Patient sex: M
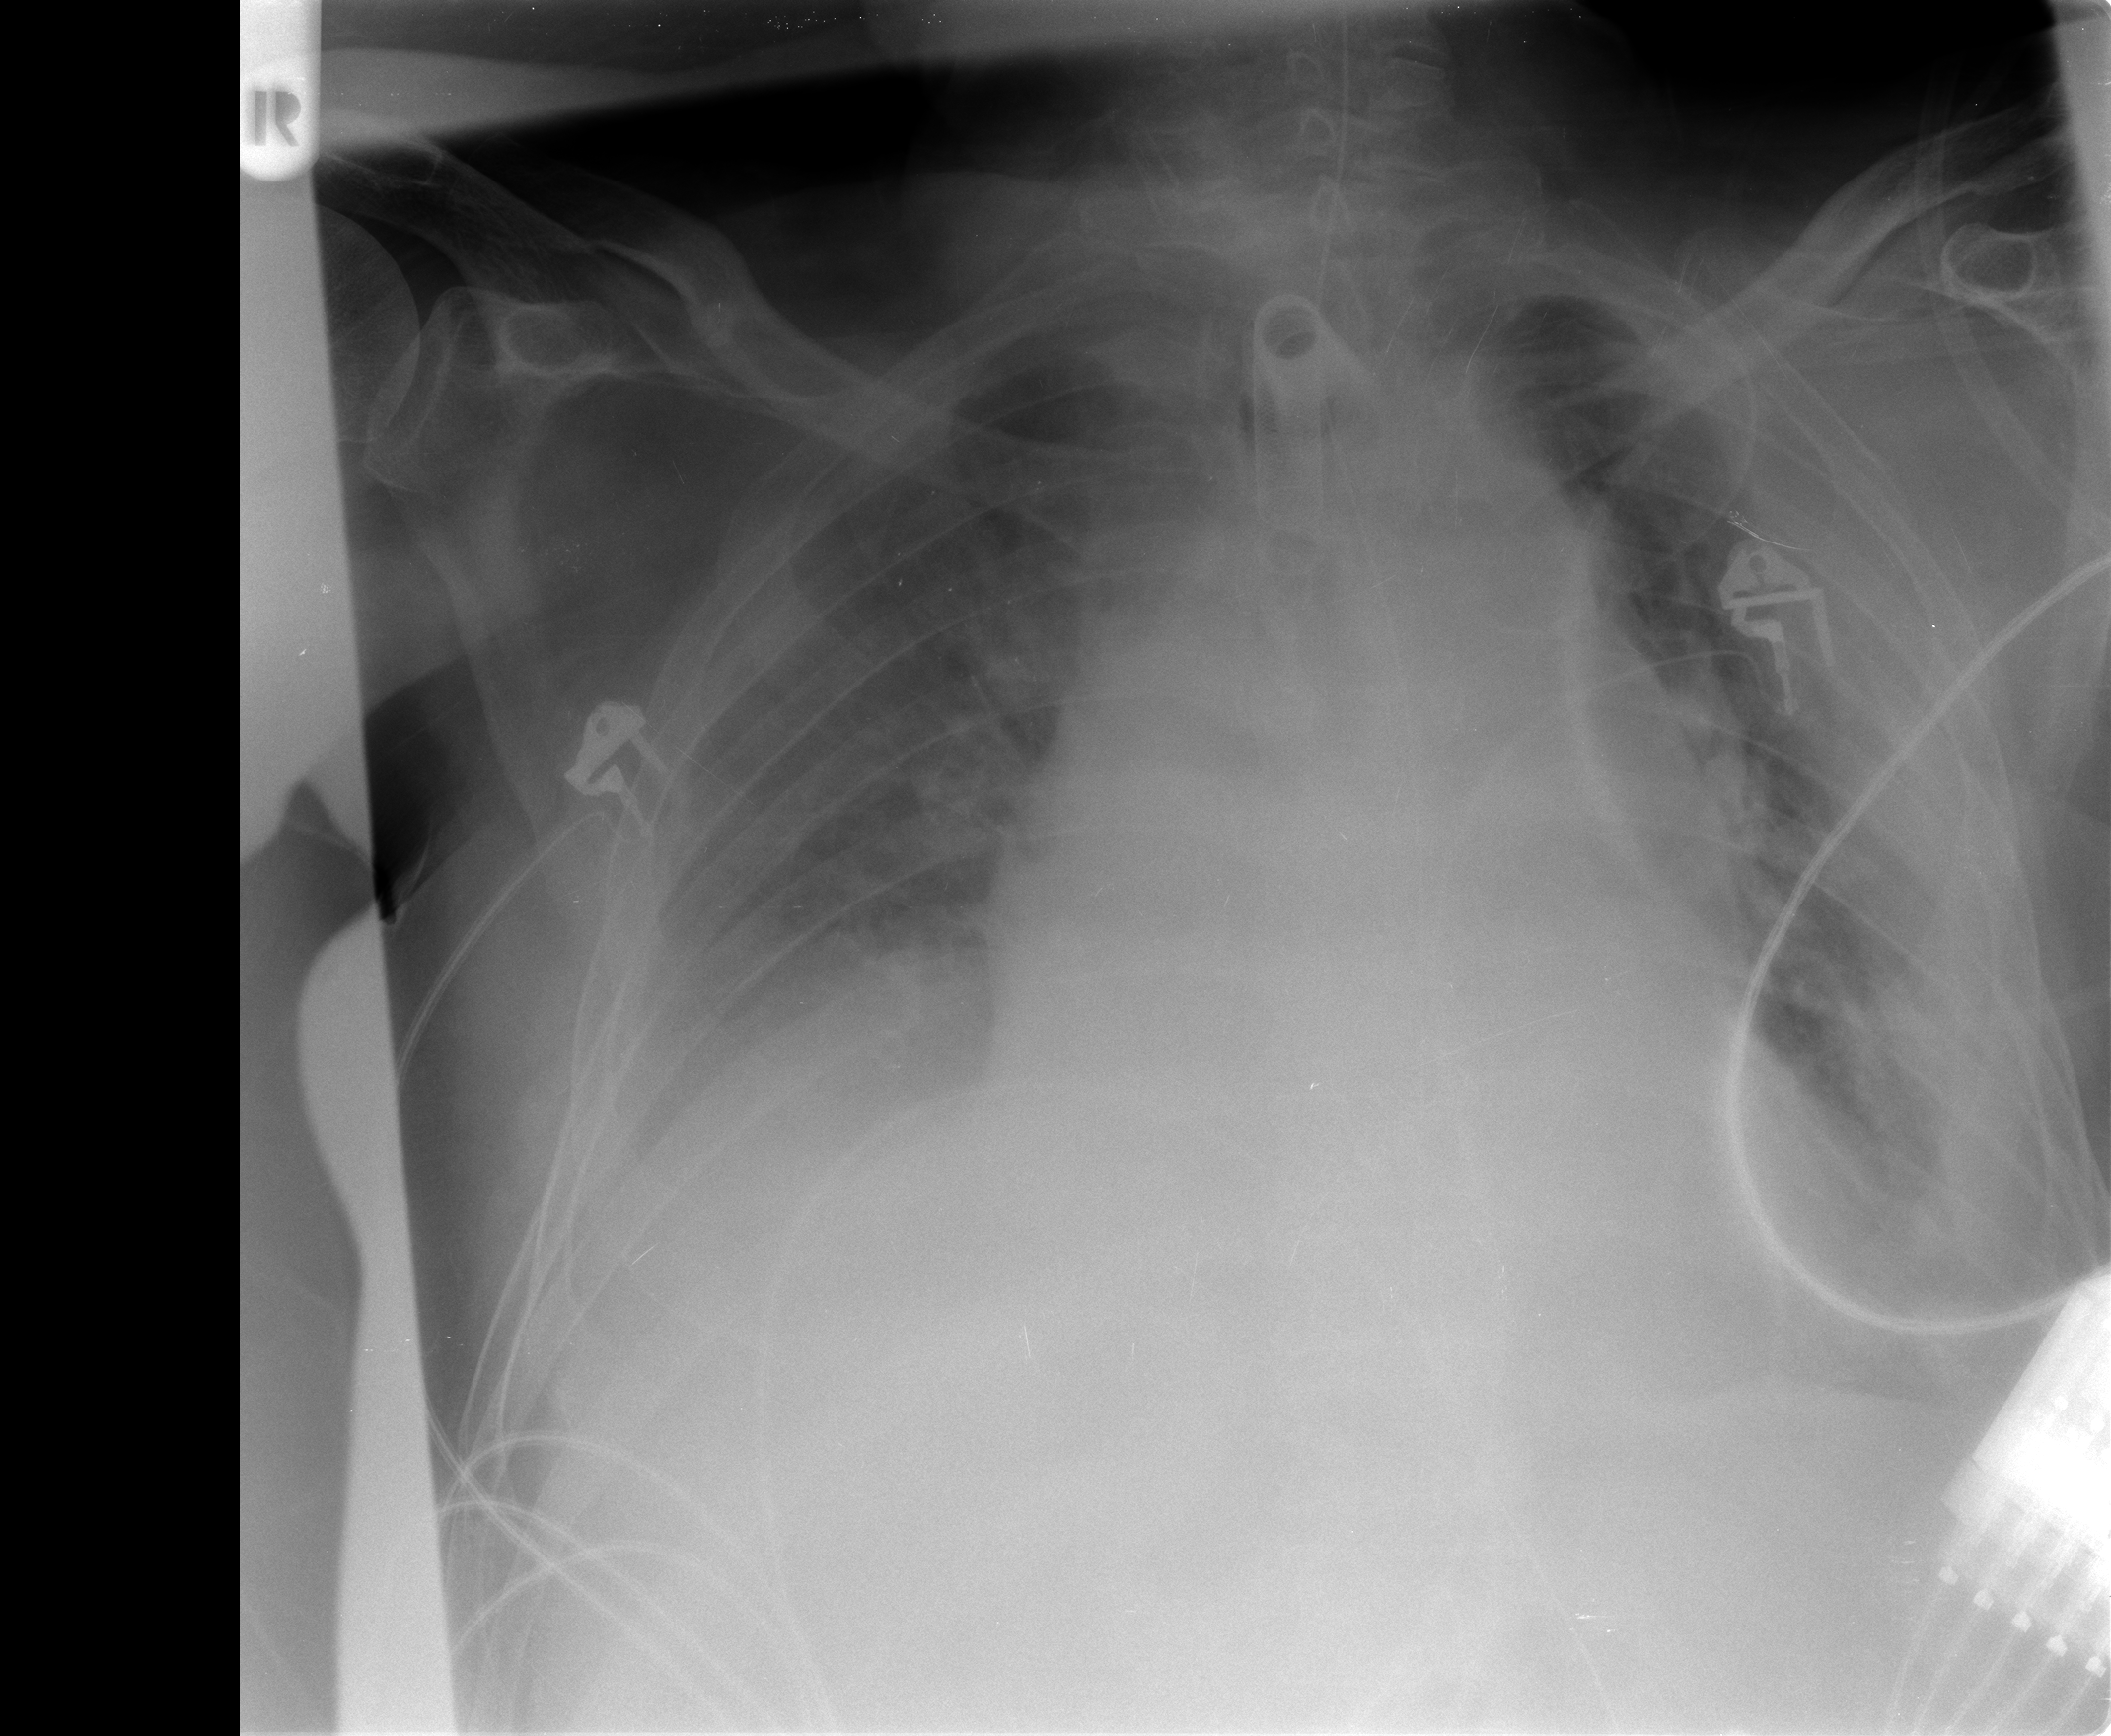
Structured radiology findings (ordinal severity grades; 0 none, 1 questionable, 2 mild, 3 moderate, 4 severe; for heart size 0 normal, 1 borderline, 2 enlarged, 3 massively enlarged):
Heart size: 2
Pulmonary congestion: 2
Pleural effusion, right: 2
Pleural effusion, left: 2
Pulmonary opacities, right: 2
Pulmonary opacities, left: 2
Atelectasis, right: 3
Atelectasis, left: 3